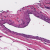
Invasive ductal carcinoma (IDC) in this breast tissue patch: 0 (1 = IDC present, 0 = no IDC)